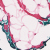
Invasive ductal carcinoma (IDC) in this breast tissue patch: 0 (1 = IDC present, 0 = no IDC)